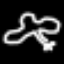
Label: frog